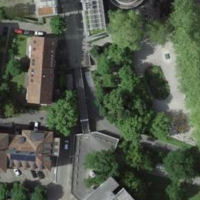
EUNIS habitat code: 53
Species observed at this site:
Papilio machaon
Symphoricarpos albus